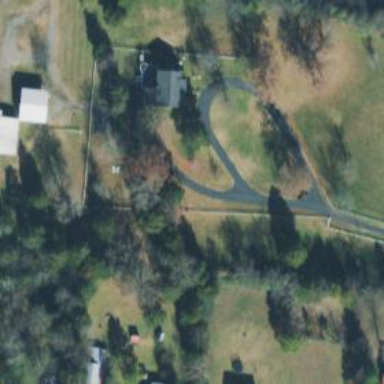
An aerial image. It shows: Driveway leading to service road.